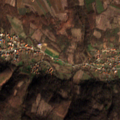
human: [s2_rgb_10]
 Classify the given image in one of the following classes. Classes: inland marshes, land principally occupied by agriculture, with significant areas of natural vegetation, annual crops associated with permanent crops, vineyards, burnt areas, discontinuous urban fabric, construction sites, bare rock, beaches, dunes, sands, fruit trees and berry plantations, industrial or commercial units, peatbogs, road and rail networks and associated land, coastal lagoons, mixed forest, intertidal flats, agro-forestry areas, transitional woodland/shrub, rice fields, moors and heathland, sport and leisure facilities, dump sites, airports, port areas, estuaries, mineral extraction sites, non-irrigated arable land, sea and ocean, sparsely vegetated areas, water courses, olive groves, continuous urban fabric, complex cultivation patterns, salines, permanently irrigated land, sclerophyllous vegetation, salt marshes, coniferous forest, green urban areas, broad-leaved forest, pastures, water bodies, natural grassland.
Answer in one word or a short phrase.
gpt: discontinuous urban fabric, complex cultivation patterns, land principally occupied by agriculture, with significant areas of natural vegetation, broad-leaved forest, transitional woodland/shrub